Question: I'm using QScroller on my QListView.
How can I stop dragging the list away when it reaches its beginning or its end?
Like image below.

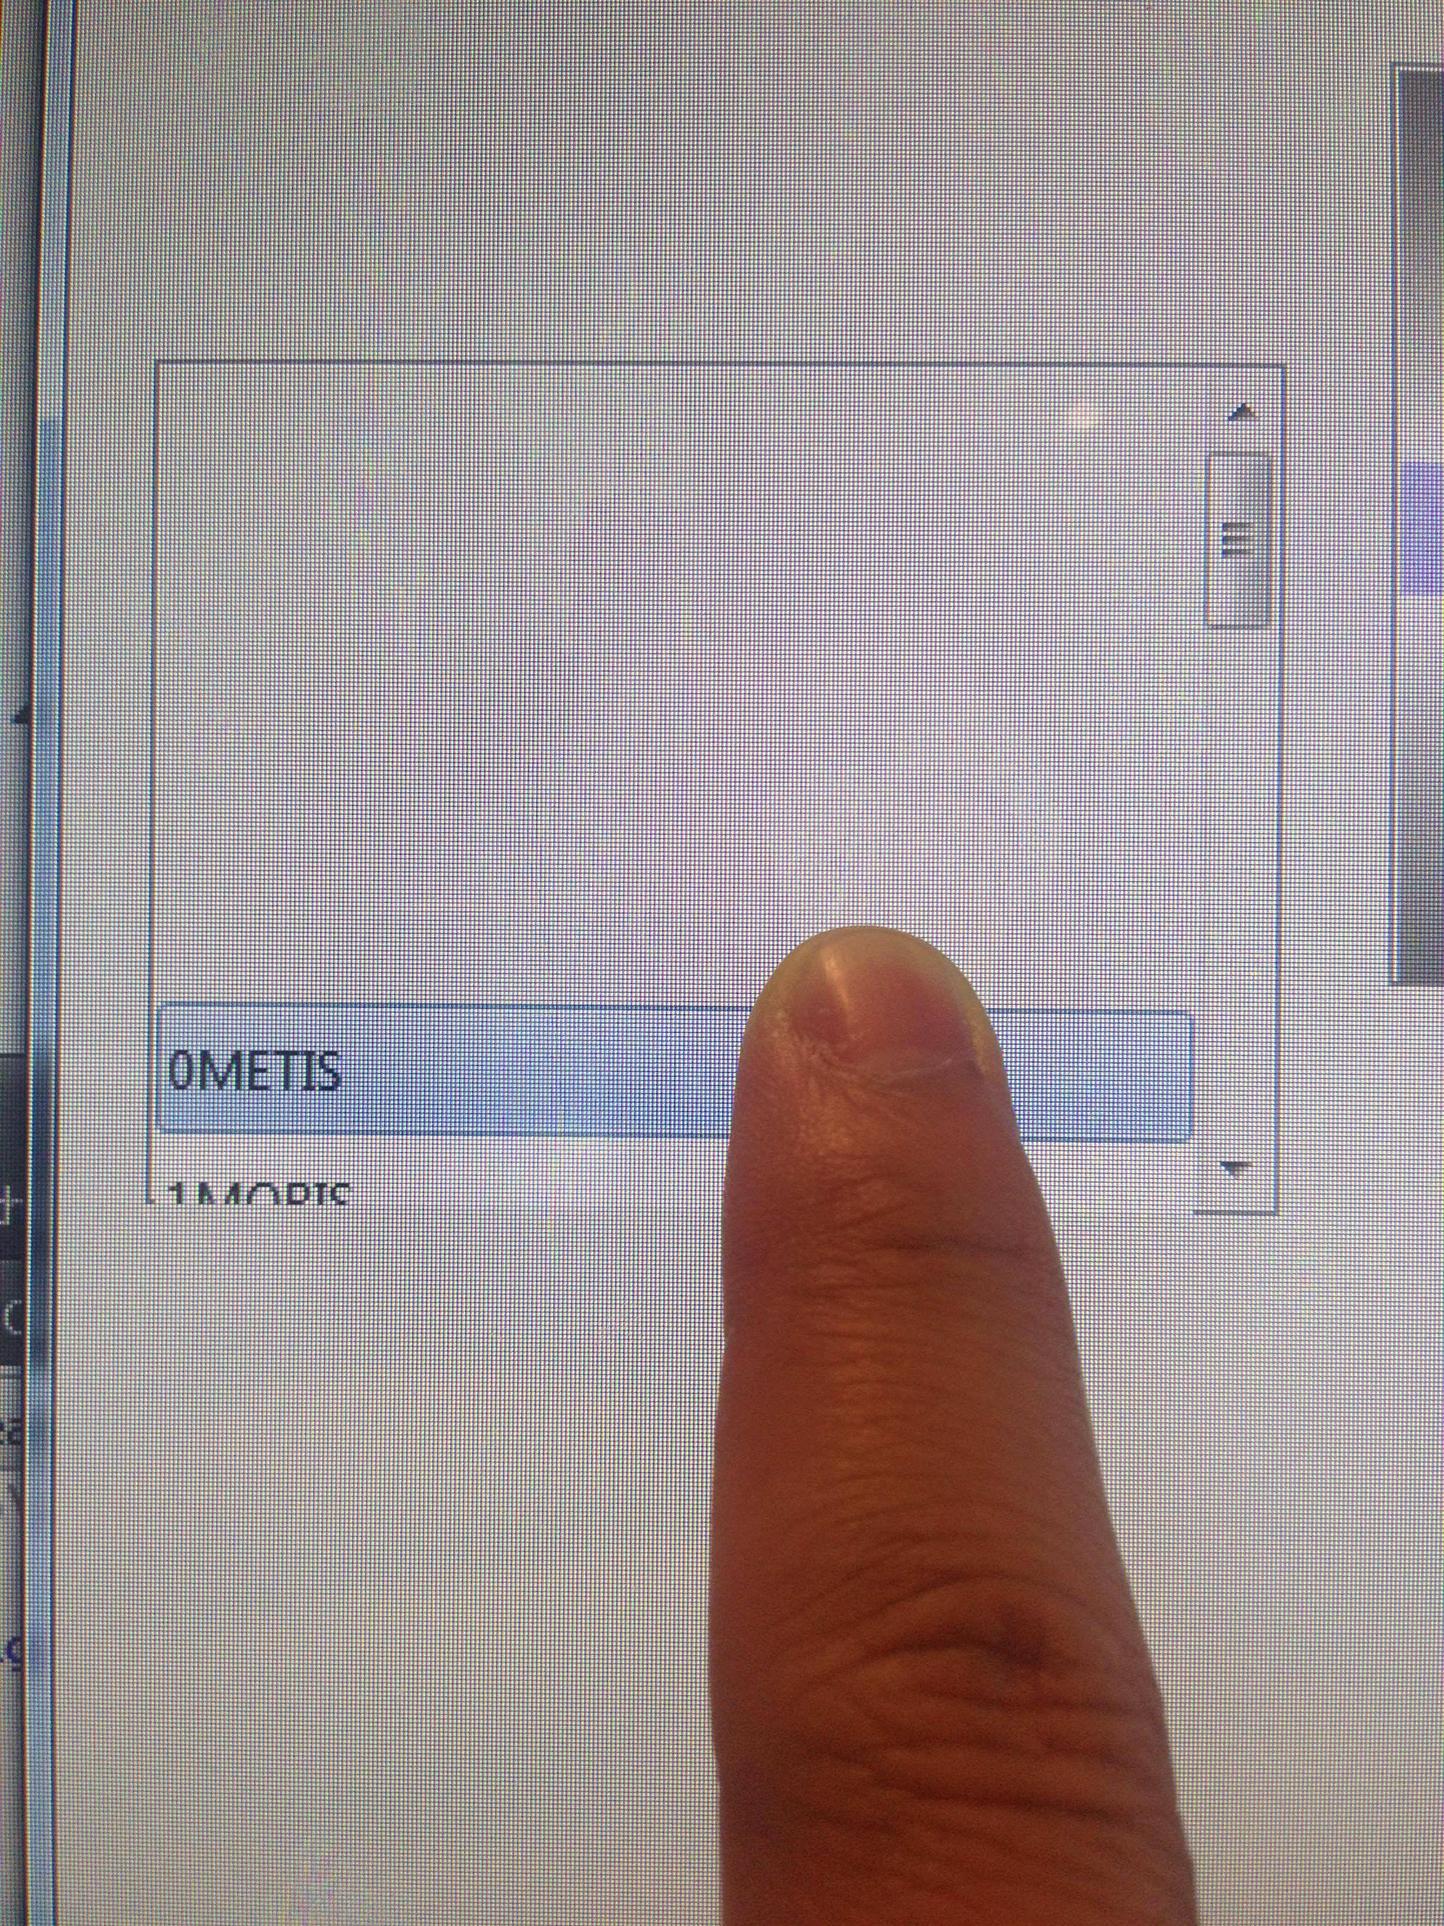
Answer: You have to set the overshoot policy of the 'QScrollerProperties'. Here an example for the vertical scrolling:
'''
QScrollerProperties properties = QScroller::scroller(scrollWidget)->scrollerProperties();
QVariant overshootPolicy = QVariant::fromValue<QScrollerProperties::OvershootPolicy>(QScrollerProperties::OvershootAlwaysOff);
properties.setScrollMetric(QScrollerProperties::VerticalOvershootPolicy, overshootPolicy);
QScroller::scroller(scrollWidget)->setScrollerProperties(properties);
'''